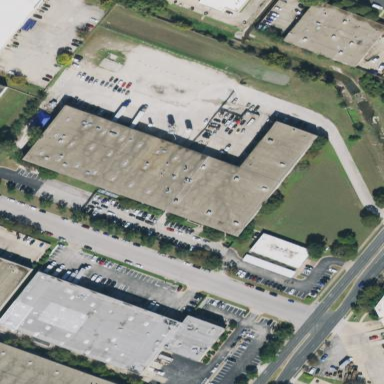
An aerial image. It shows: Commercial building.